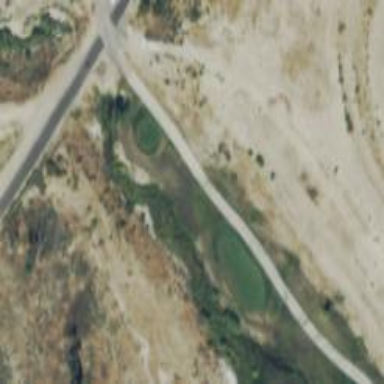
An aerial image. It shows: Track road.